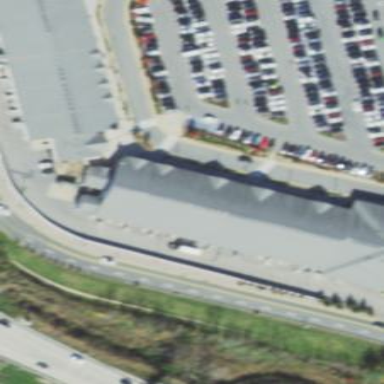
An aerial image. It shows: Retail building.